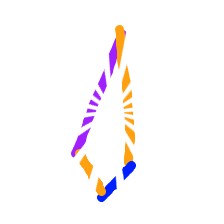
Shape: kite